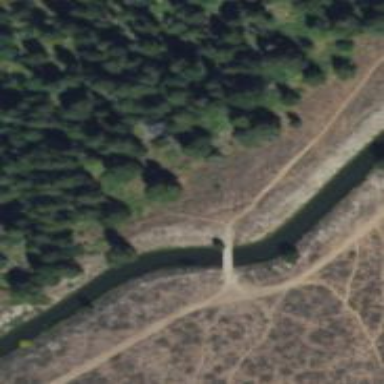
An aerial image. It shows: Trail path bridge.